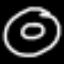
Label: donut